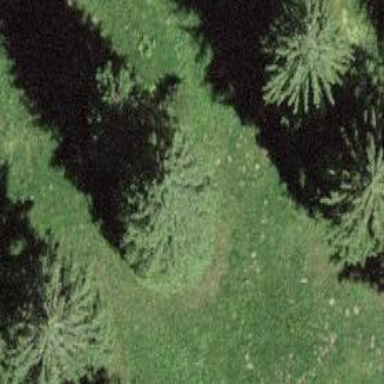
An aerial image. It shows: Beautiful tree in nature.